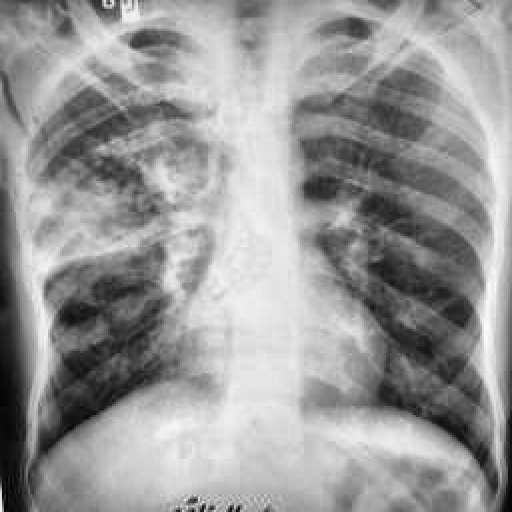
Finding: TUBERCULOSIS